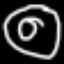
Label: donut